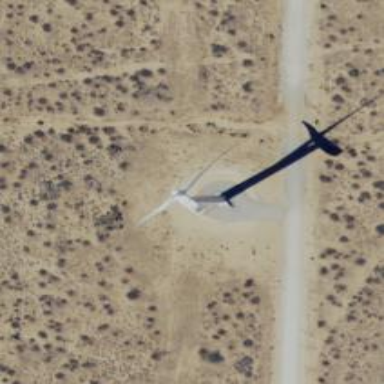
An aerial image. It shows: Wind generator powered by wind turbines of horizontal axis type. It is manufactured by Vestas.